Question: I'm a beginner in FlashDevelop. I drew a simple circle. I also embedded a .jpg. Is there any way to place the circle I drew before the jpeg?
This is placed inside the init():
'''
[Embed (source = "images/Untitled.png")]
var bg:Class;
var bmp1:Bitmap = new bg;
addChild(bmp1);
var k:int, l:int;
for (l = 0; l < 10; l++)
{
for (k = 0; k < 8; k++)
{
graphics.beginFill(0xff0000, 1);
graphics.drawCircle(k*50, l*50, 10);
graphics.endFill();
}
}
'''

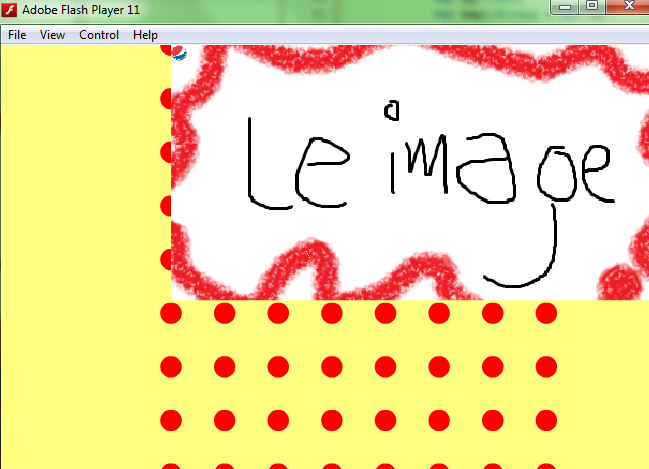
Answer: '''
[Embed (source = "images/Untitled.png")]
var bg:Class;
var bmp1:Bitmap = new bg;
addChild(bmp1); // Add the bitmap first
var sprite1:Sprite = new Sprite();
this.addChild(sprite1); // Add the sprite afterwards; it appears on top of the bitmap
var k:int, l:int;
for (l = 0; l < 10; l++)
{
for (k = 0; k < 8; k++)
{
sprite1.graphics.beginFill(0xff0000, 1);
sprite1.graphics.drawCircle(k*50, l*50, 10);
sprite1.graphics.endFill();
}
}
'''